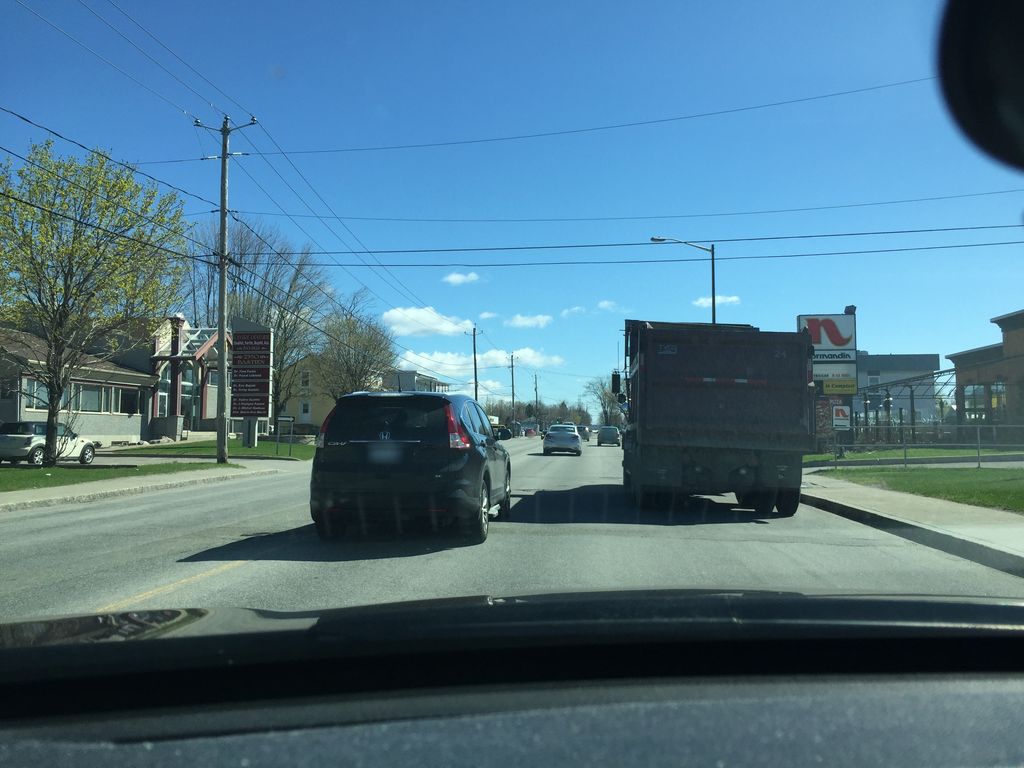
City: quebec_city